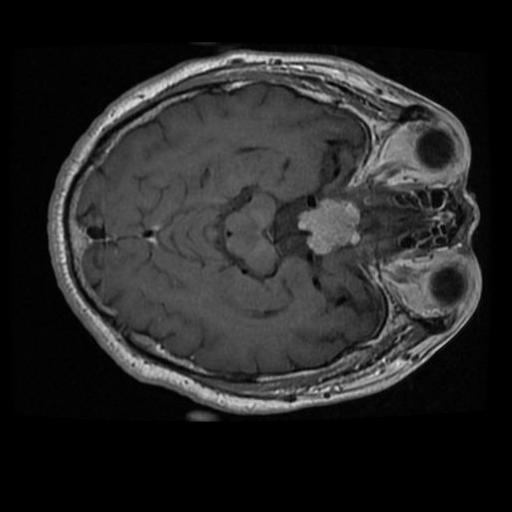
Label: brain_tumor